Aerial crown-view tile of a tropical tree (Barro Colorado Island, Panama), acquired 20250317:
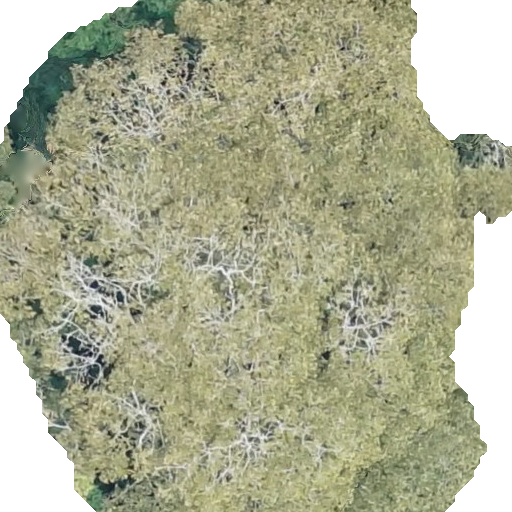
Species: Dipteryx oleifera
GBIF accepted scientific name: Dipteryx oleifera
Crown area: 389.118 m²